Aerial crown-view tile of a tropical tree (Barro Colorado Island, Panama), acquired 20240611:
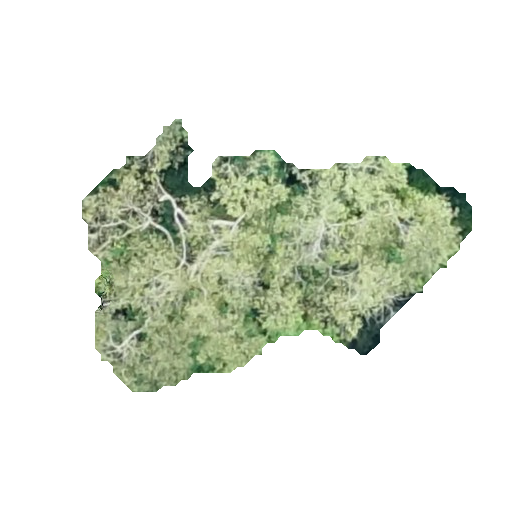
Species: Luehea seemannii
GBIF accepted scientific name: Luehea seemannii
Crown area: 104.503 m²